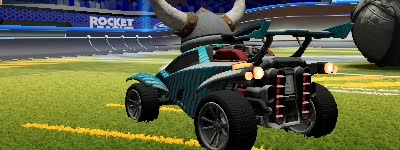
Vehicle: octane